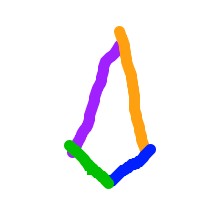
Shape: kite